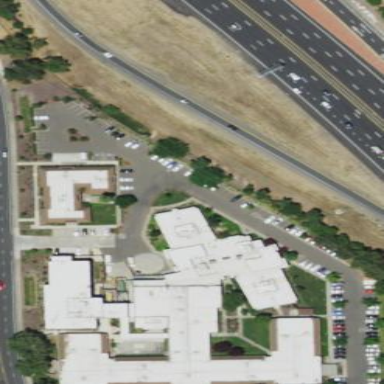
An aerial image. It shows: Healthcare facility identified as hospital.